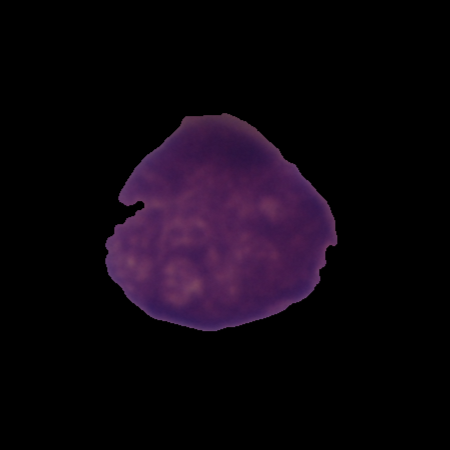
Label: cancer